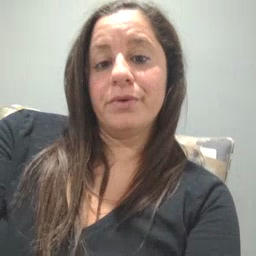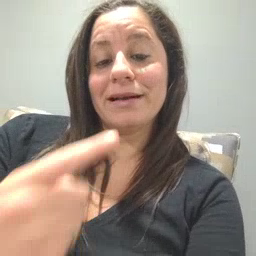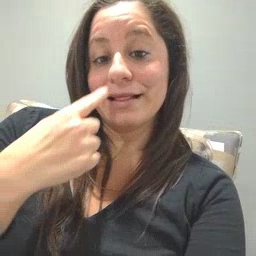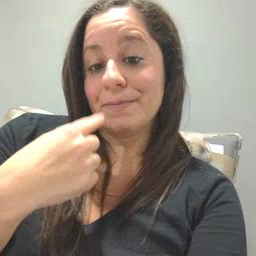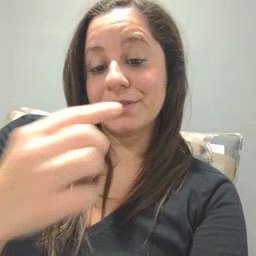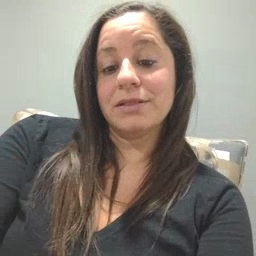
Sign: lips